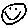
Label: smiley face